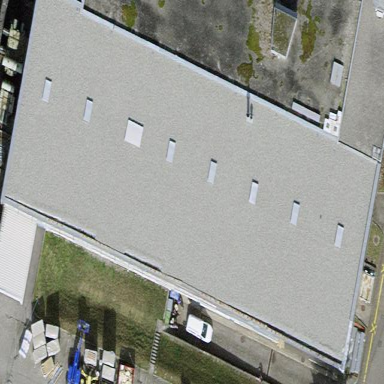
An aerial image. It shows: Industrial building.